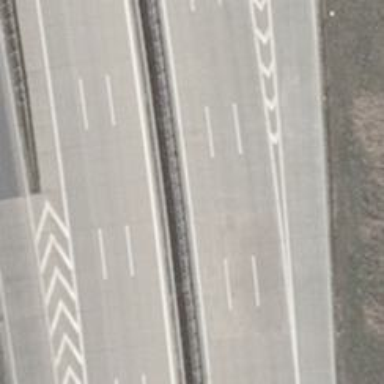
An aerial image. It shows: Motorway junction.